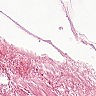
Metastatic tissue present: no